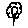
Label: flower